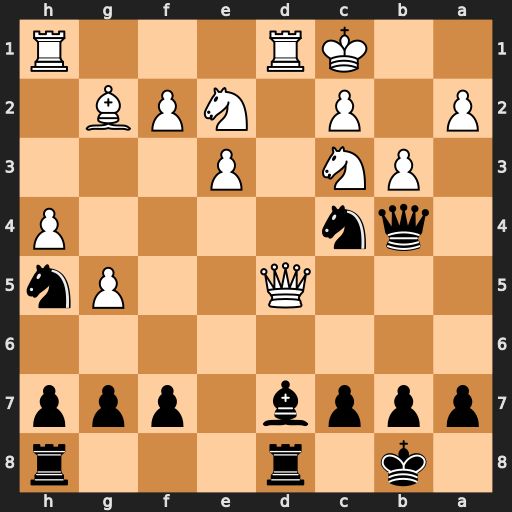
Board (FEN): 1k1r3r/pppb1ppp/8/3Q2Pn/1qn4P/1PN1P3/P1P1NPB1/2KR3R
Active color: b
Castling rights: -
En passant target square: -
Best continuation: Qa3+ Kb1 Qb2#